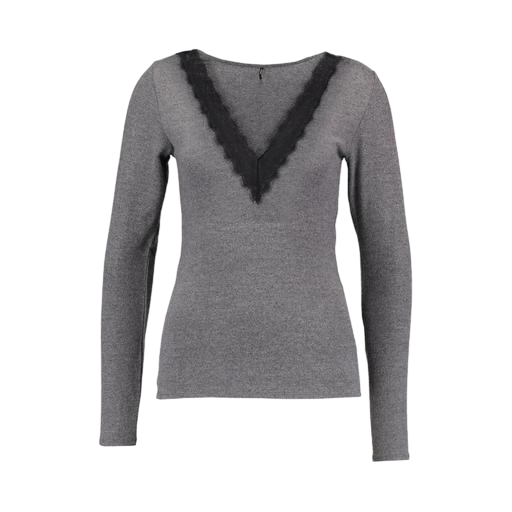
long-sleeve t-shirt only macy, black v-neck top only macy, gray lace-trim top, white background